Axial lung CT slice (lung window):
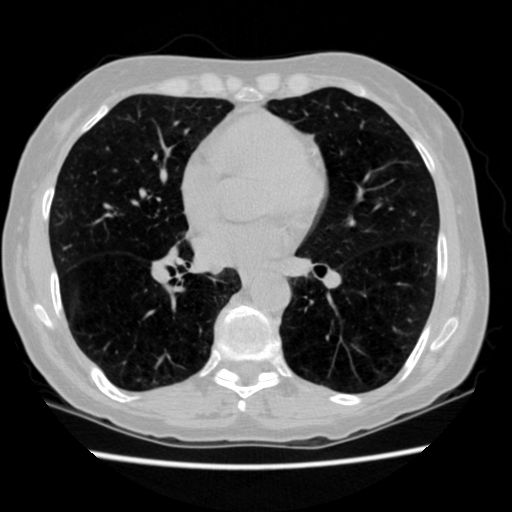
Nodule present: no